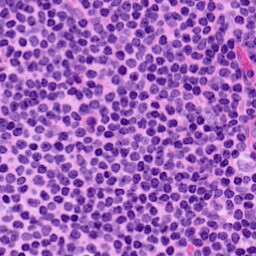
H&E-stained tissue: LymphNode